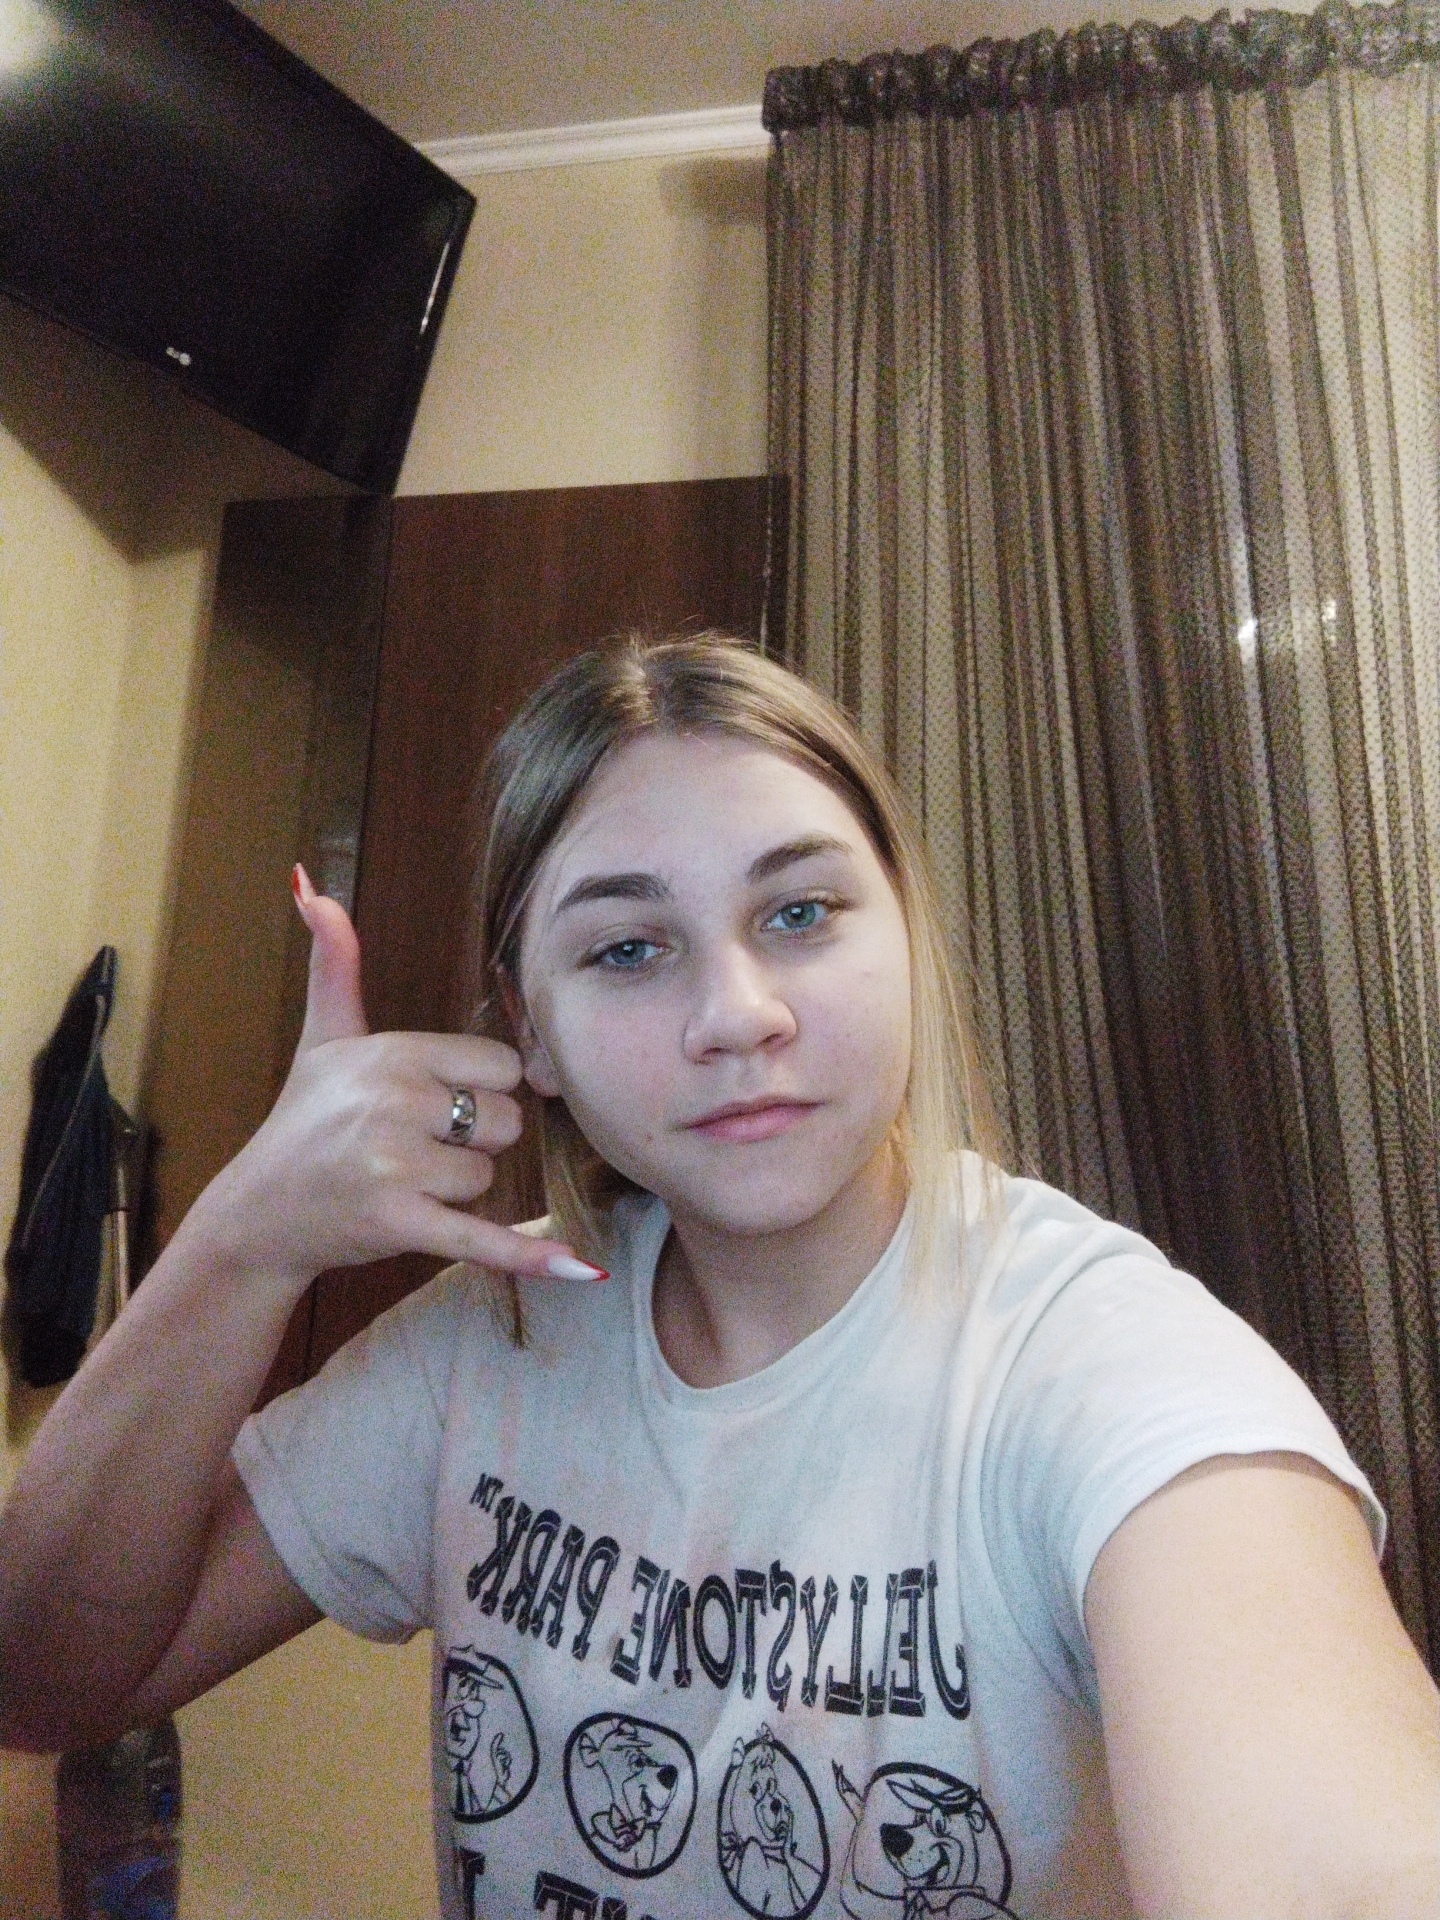
Label: noise